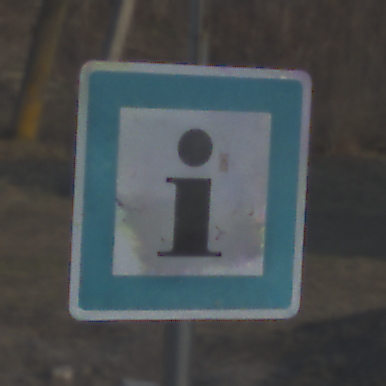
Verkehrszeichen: Informationsstelle
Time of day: SunriseSunset
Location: Outdoor (Suburban)
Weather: PartlyCloudy
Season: Winter
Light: Natural